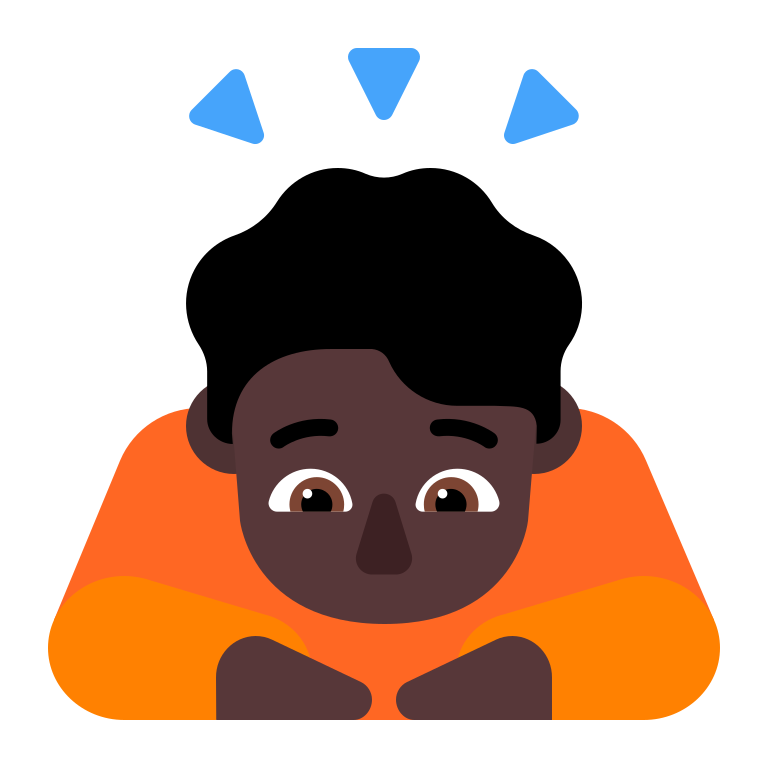
person bowing flat dark